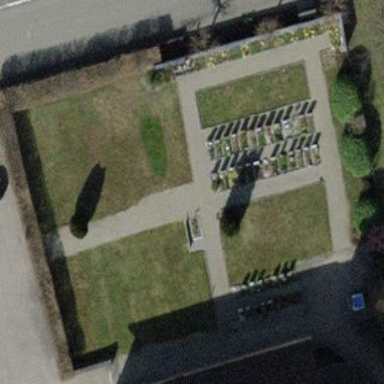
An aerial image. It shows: Cemetery.